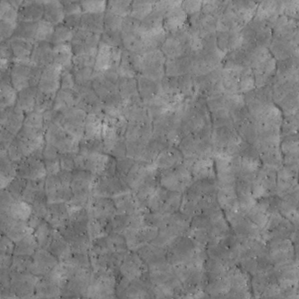
Label: non_frost